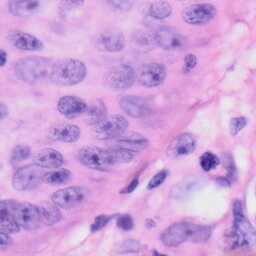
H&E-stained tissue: Skin